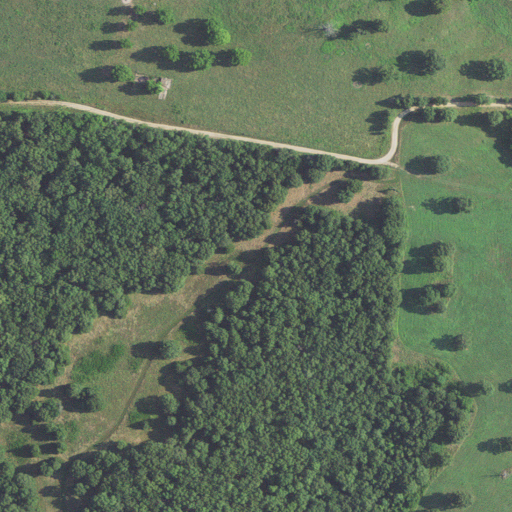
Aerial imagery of ridge(s) in Missouri named Miller Ridge containing deciduous forest, pasture, open development, and low intensity development